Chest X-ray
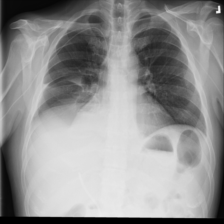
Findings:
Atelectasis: negative
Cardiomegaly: negative
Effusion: positive
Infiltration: negative
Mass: negative
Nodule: negative
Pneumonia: negative
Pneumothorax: negative
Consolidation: negative
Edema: negative
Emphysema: negative
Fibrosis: negative
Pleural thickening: negative
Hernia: negative